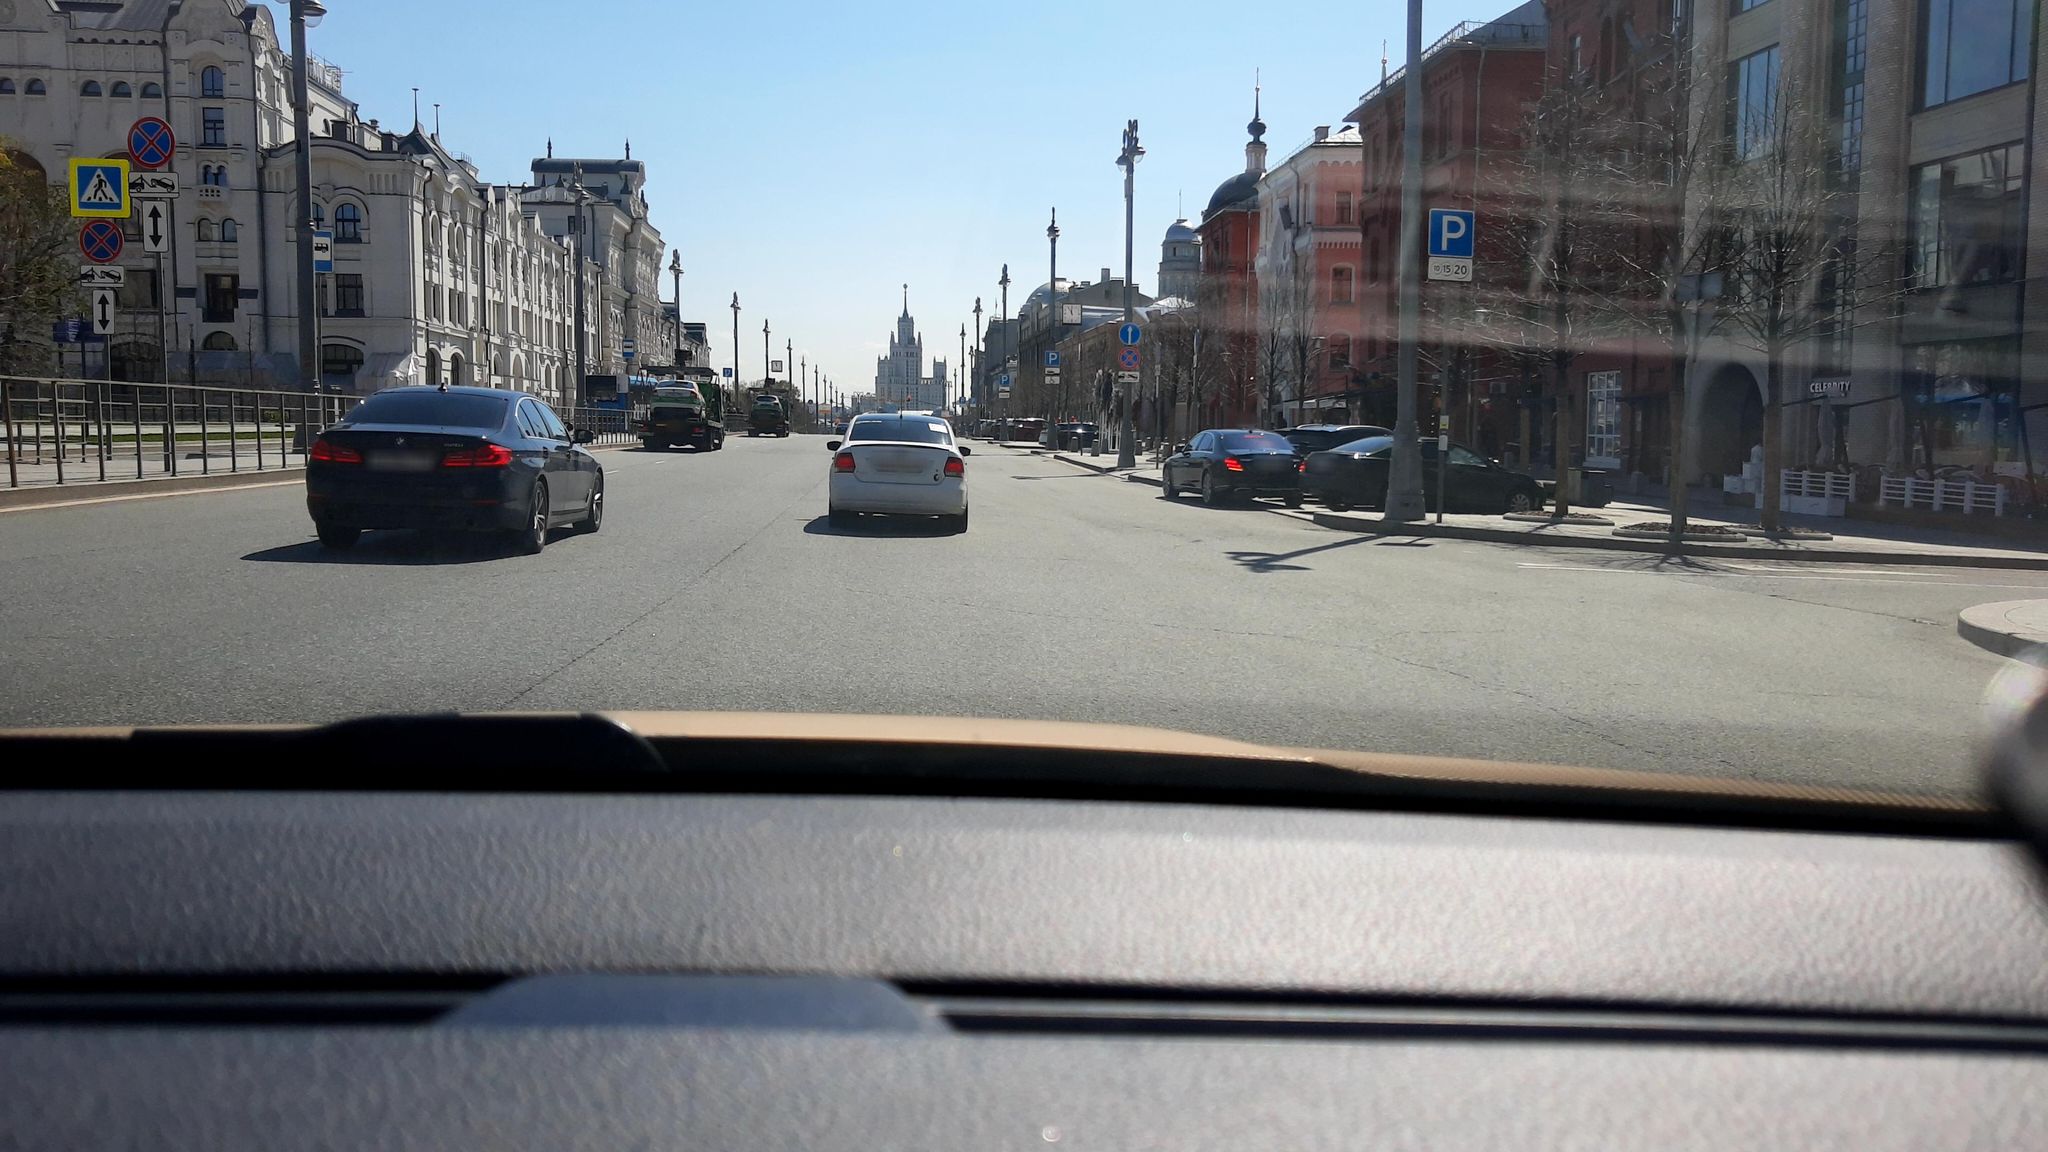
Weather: clear
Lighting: day
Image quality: good
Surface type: driving surface
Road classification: primary
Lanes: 5
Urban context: urban centre
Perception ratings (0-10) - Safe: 4.03, Lively: 7.9, Beautiful: 6.32, Boring: 2.52, Depressing: 3.38, Wealthy: 4.53